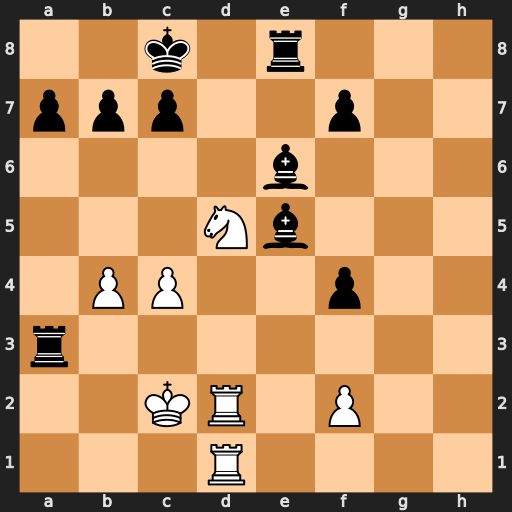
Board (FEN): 2k1r3/ppp2p2/4b3/3Nb3/1PP2p2/r7/2KR1P2/3R4
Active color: w
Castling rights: -
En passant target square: -
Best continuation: Ne7+ Kb8 Rd8+ Bc8 Rxe8